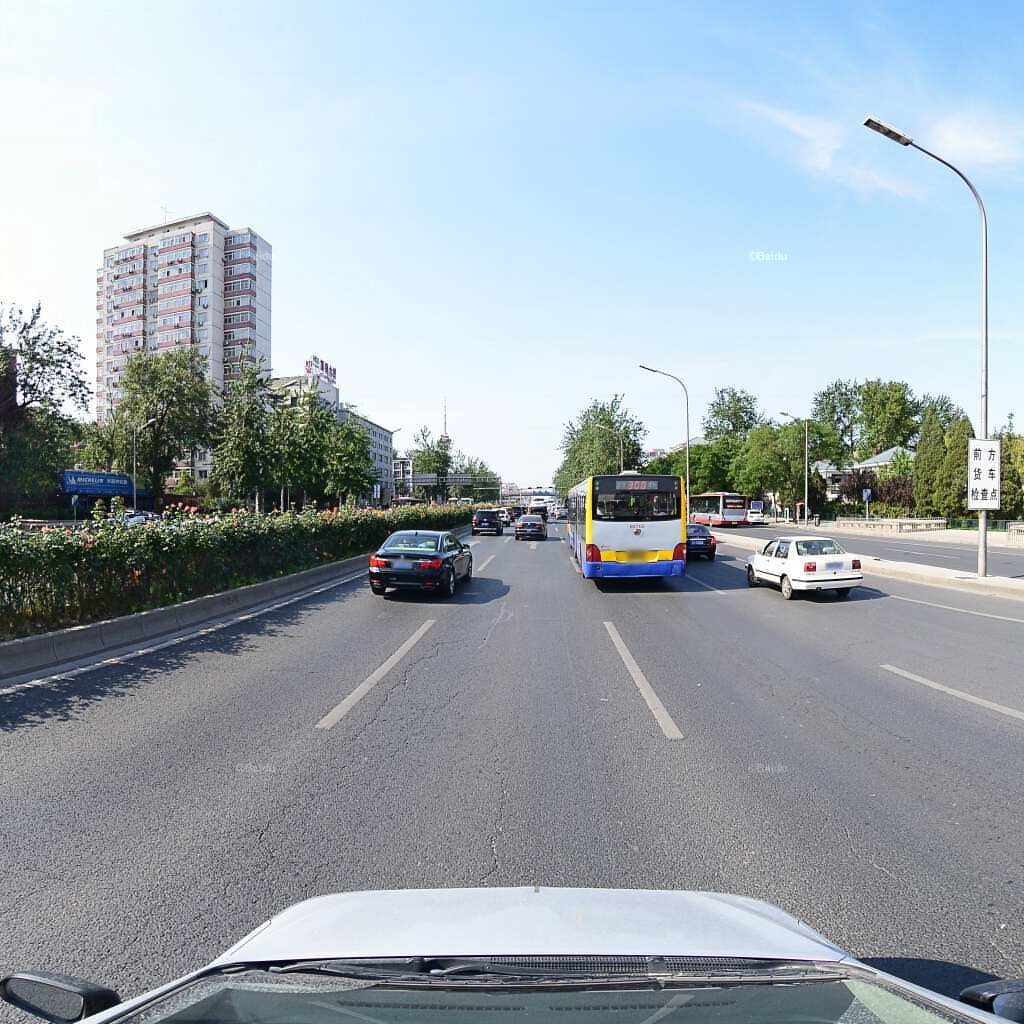
Region: Haidian
Road damage annotations: longitudinal crack, longitudinal crack, longitudinal crack, alligator crack, longitudinal patch, longitudinal crack, transverse crack